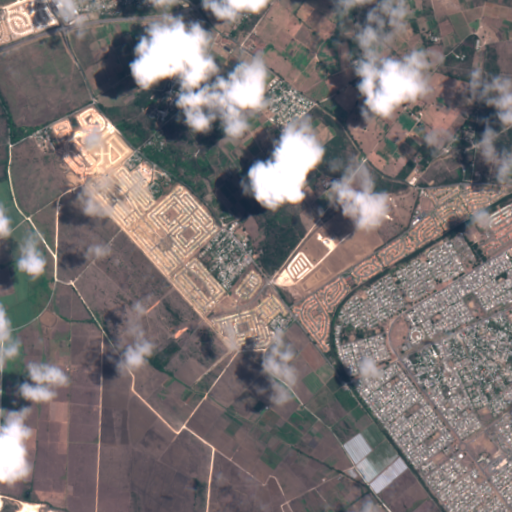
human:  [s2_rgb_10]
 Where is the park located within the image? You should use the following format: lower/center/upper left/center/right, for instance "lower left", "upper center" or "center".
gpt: The park is located in the center right of the image.
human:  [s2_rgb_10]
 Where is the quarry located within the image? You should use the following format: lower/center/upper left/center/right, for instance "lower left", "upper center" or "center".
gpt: The quarry is located in the lower left of the image.
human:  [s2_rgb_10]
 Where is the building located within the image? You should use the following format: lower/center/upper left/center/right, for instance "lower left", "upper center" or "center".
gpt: There is no building in the image.